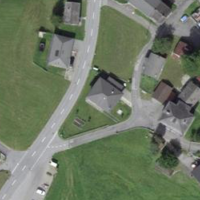
EUNIS habitat code: 54
Species observed at this site:
Plantago major